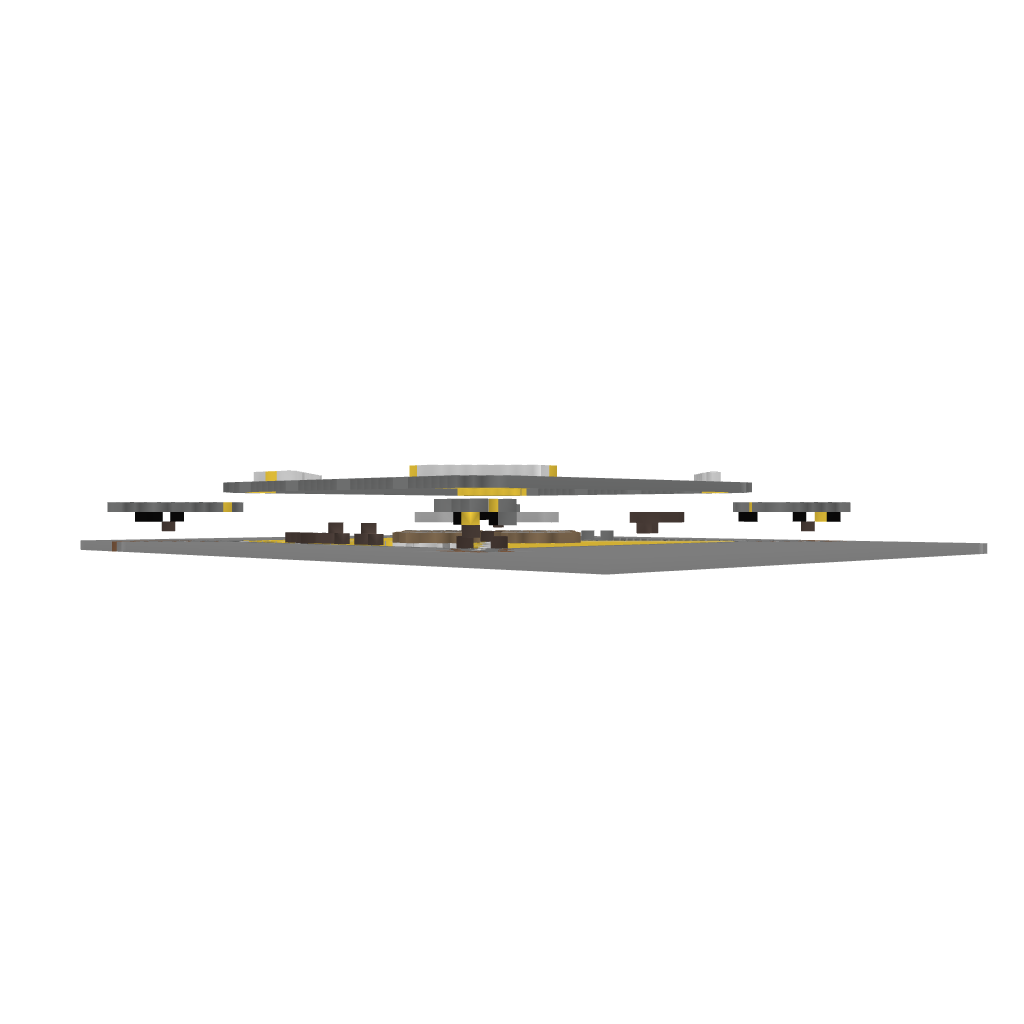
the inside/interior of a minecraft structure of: My Spawn